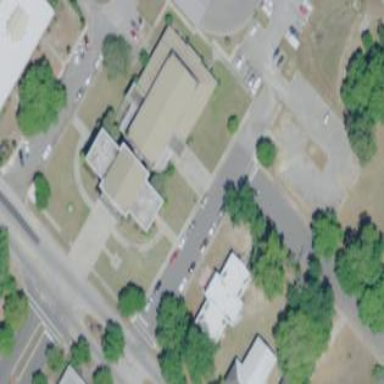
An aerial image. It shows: Courthouse building.